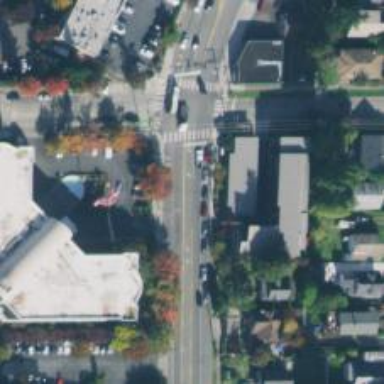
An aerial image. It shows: Secondary road with separate sidewalk.